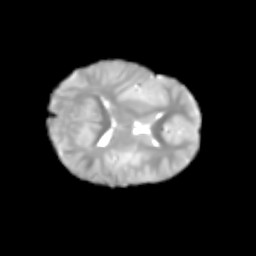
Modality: T2w
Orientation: axial
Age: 6
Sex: male
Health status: healthy